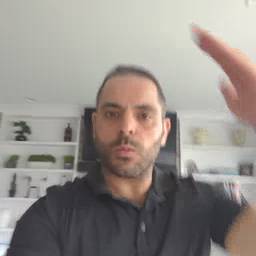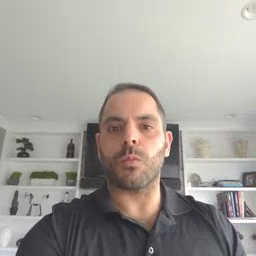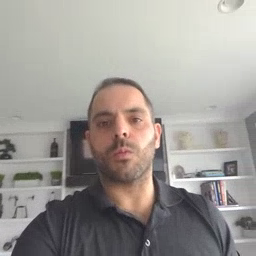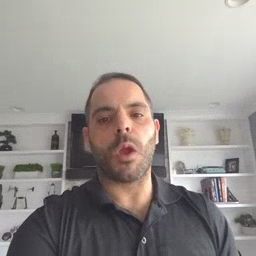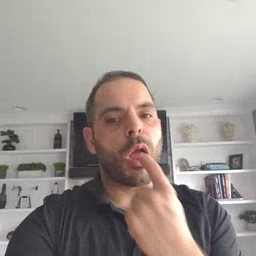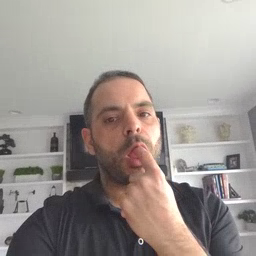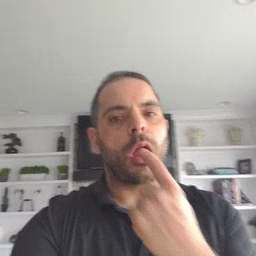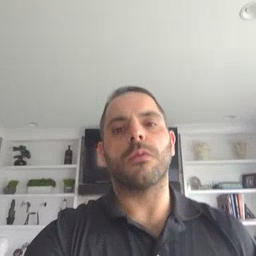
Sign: tooth